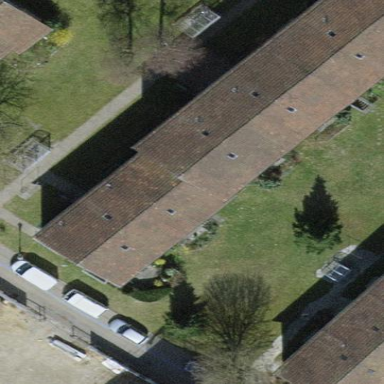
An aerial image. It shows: Building with apartments featuring tiled roof.